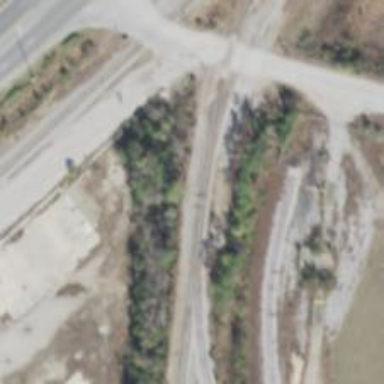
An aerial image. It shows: Railway spur junction.